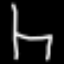
Label: chair